Aerial crown-view tile of a tropical tree (Barro Colorado Island, Panama), acquired 20241216:
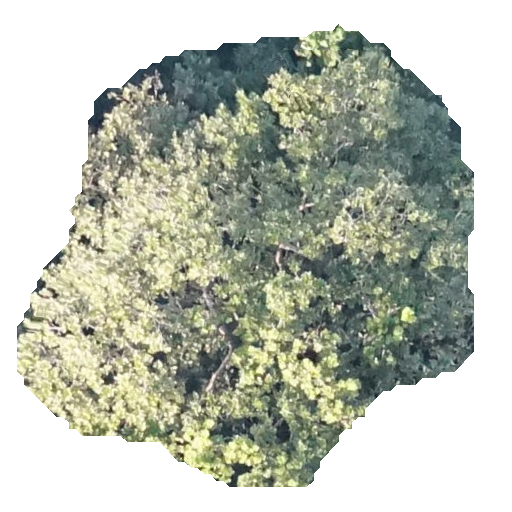
Species: Anacardium excelsum
GBIF accepted scientific name: Anacardium excelsum
Crown area: 222.492 m²